Question: I've tried searching files for either/or word scenarios and they always fail to find any results in TextPad.
An example is trying to find something like 'summer|winter' where I want to return any files that contain either the word "summer" or the word "winter".

This regex works fine in other programs like Notepad++. Why doesn't it work in TextPad?
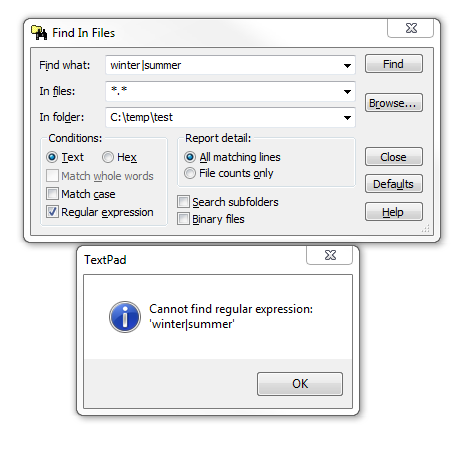
Answer: <URL> says that they fixed a bug in 7.0.7 related to this where they:
> Reject "|" as a regular expression